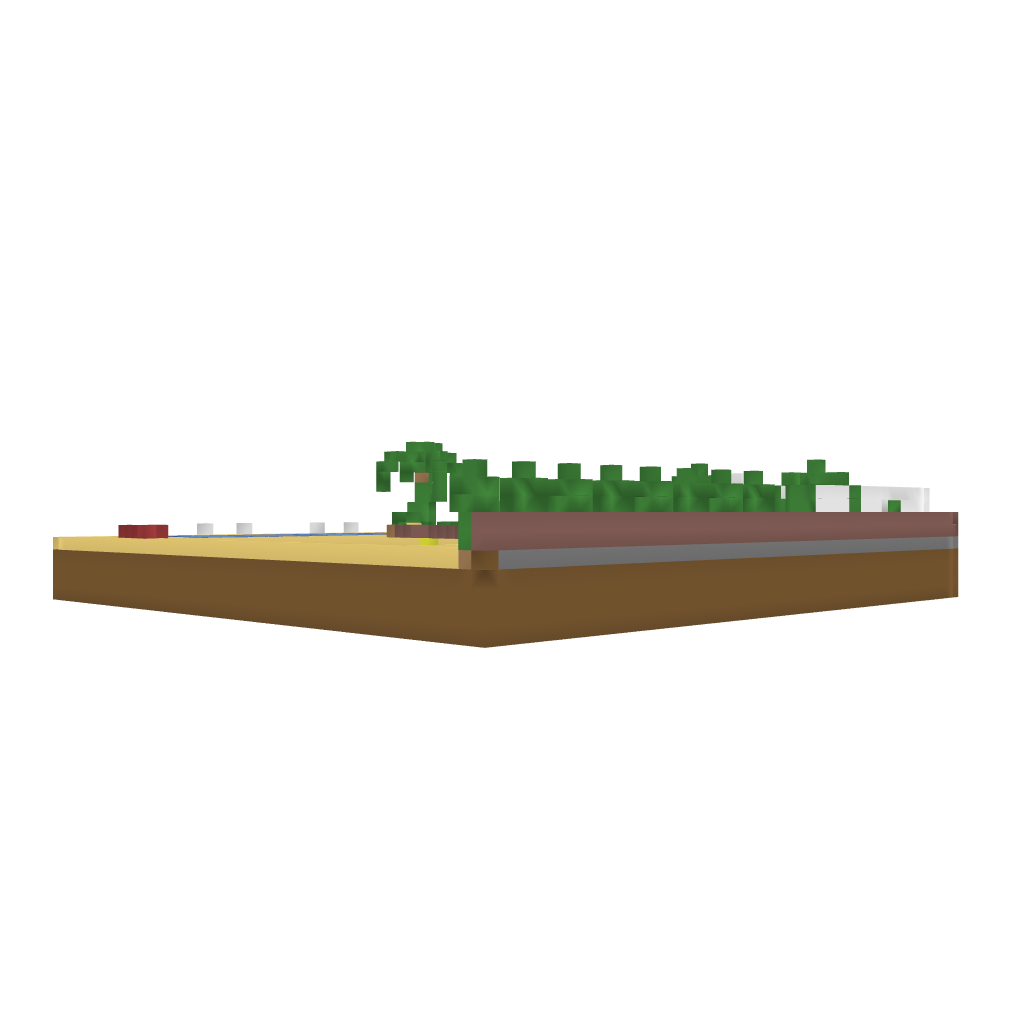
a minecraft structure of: Guest House With tennis Court bad low quality